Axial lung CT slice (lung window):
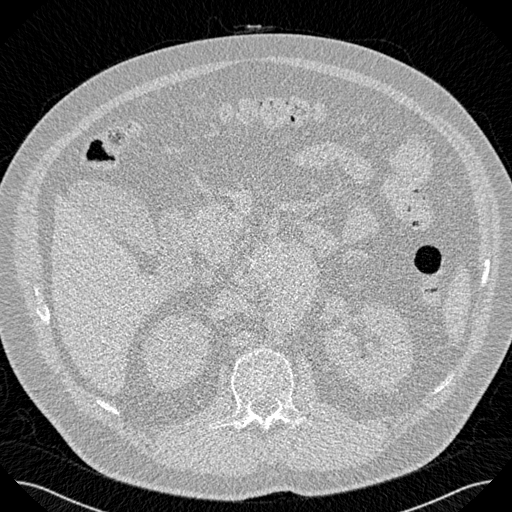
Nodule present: no